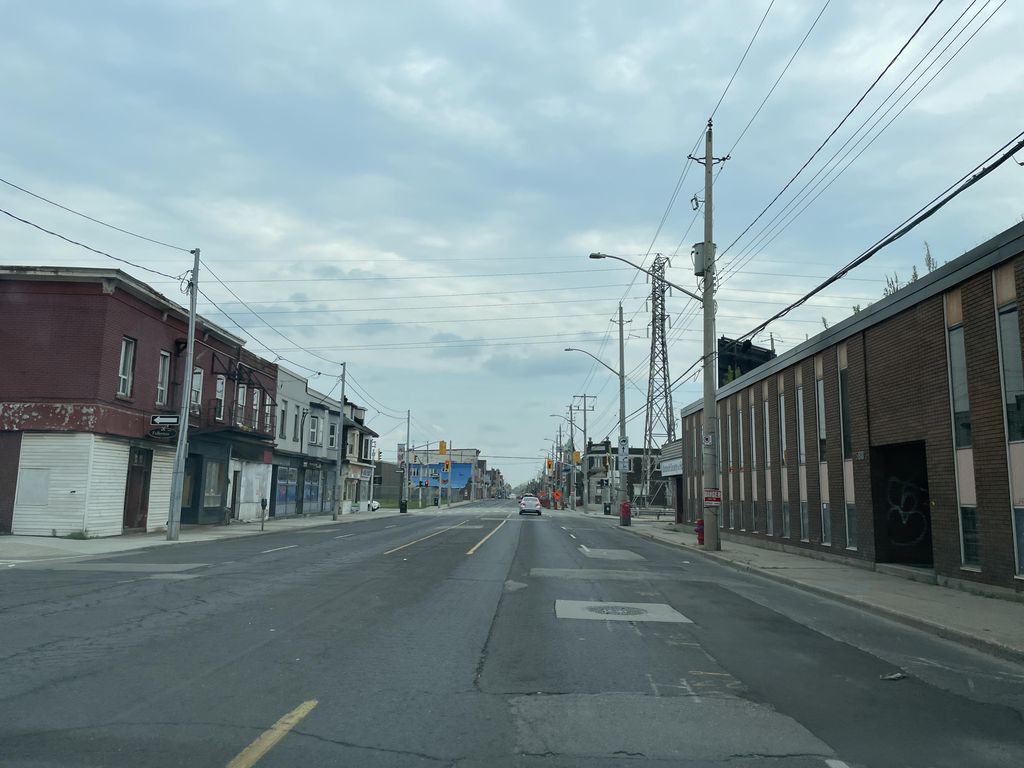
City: hamilton